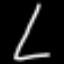
Label: square